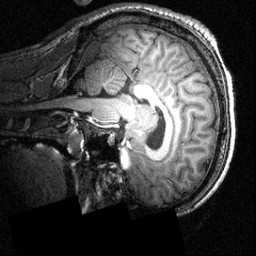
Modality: T1w
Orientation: sagittal
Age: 21
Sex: male
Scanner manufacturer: siemens
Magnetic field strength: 3.951 T
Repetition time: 1.5 s
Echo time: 0.00335 s